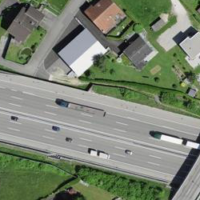
EUNIS habitat code: 57
Species observed at this site:
Milvus milvus